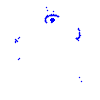
Particle: electron